Current action and preconditions to check: trajectory_clear

Your task: For each precondition in the list above, predict whether it will hold at this action.

Consider the current scene as observed from the mobile robot's camera, and analyze the predicted future states of all dynamic agents (e.g., people, animals, vehicles, or any moving entities) within the NEXT SECOND.

IMPORTANT: Only answer "very likely" if you are absolutely certain—based on strong, clear evidence—that a dynamic agent will violate the precondition in the predicted future state. Do NOT answer "very likely" for unlikely, ambiguous, or low-probability risks.

Ask yourself for each precondition: Is there a high probability, with clear and convincing evidence, that the predicted future states of any dynamic agent will interfere with the predicted future state of the currently executing action within the NEXT SECOND, causing that precondition to fail?

Assess the risk level based on these predictions. Use "likely" or "very likely" if motions create a clear risk of interference.

Use "neutral" or "improbable" if agents are nearby but their predicted paths are clearly diverging or non-conflicting.

Failure Risk Categories: "very improbable", "improbable", "neutral", "likely", "very likely"

Answer Format: Output ONLY the probability_of_failure value from these categories: "very improbable", "improbable", "neutral", "likely", "very likely"

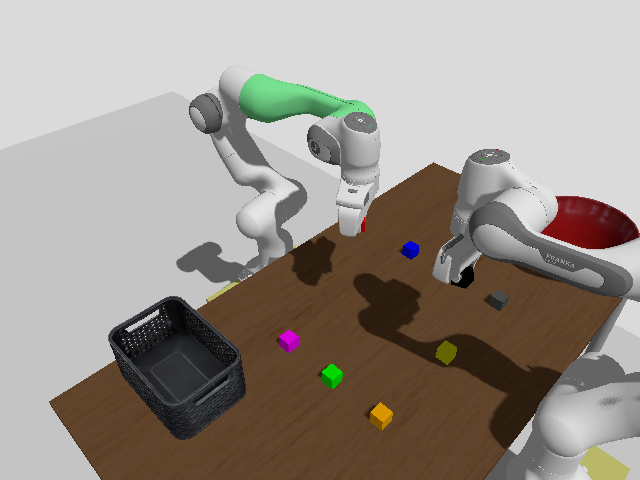

Answer: improbable